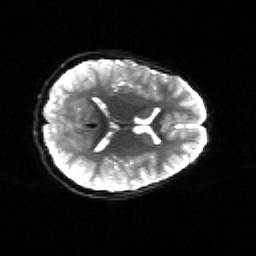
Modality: sbref
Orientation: axial
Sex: female
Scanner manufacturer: siemens
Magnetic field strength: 3 T
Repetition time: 5 s
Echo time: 0.071 s